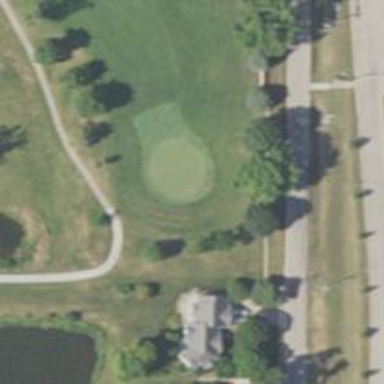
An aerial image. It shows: Golf hole.